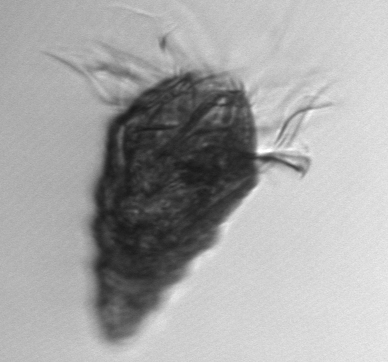
Label: Laboea_strobila